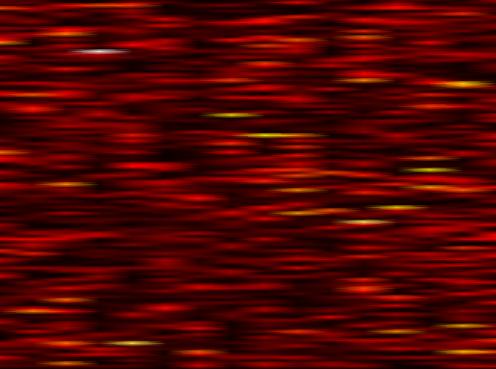
Label: FBMC